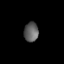
Tissue: lung
Cell type: Epithelial cells
Senescence score: 0.2279
Nuclear area (px): 271
Mean DAPI intensity: 95.849